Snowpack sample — Snodgrass Mountain, Crested Butte, Colorado (2/4/25, 12:06 PM MST)
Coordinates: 38.923, -106.968
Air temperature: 35 °F
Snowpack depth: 80 cm
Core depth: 20 cm
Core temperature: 33.8 °F
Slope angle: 14°, slope face: 78°
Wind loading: low
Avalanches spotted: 0
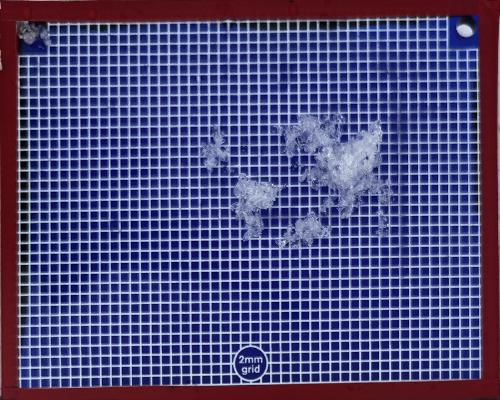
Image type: profile
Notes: No avalanches nearby, unusually warm weather for the last month reported by residents, Collected 25 yards from treeline